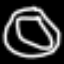
Label: donut